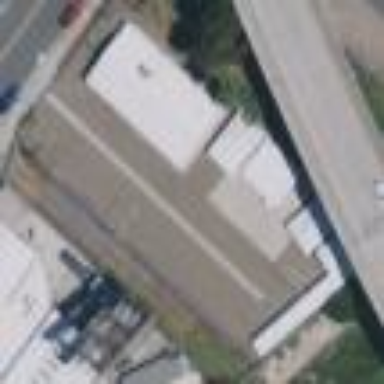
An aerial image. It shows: Industrial building.